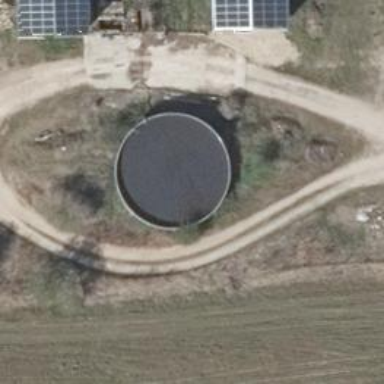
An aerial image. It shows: Storage tank that is man-made.